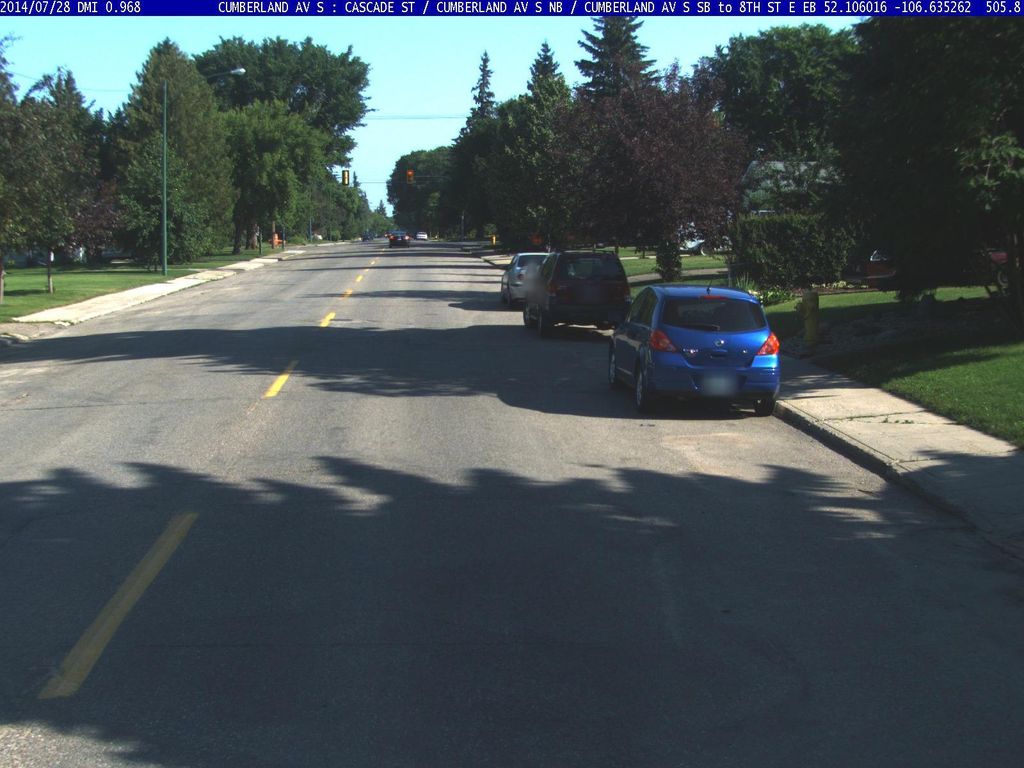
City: saskatoon